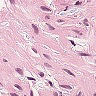
Metastatic tissue present: no